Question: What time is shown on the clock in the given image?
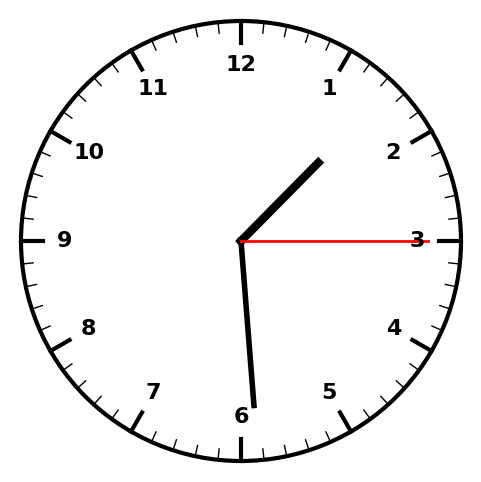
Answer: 01:29:15